Question: I have creates two tables in sql server 2008
as shown in diagram
I have added some data in product table
'''
insert into tblproduct values ("I PHONE");
insert into tblproduct values ("SAMSUNG");
insert into tblproduct values ("SONY");
...etc
'''
Now my Question is how will I write sql statement for inserting data in tblOrder
so that Pid will be automatically filled in tblOrder.
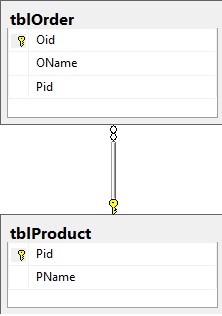
Answer: Well, to answer to your question sql data are manipulated by sql language. But sql server is just a way to saved structured data.
So, when you are building an application, and you are listing products available to order, you know the ids of thoses products. And then you can do something like :
'''
INSERT INTO tblOrder(OName, Pid)
VALUES ('name_choosen', [product_id_selected])
'''
In your case, for sql training, you do :
'''
INSERT INTO tblOrder(OName, Pid)
SELECT 'name_of_order', Pid
FROM tblProduct
WHERE PName='IPhone'
'''
Or
'''
INSERT INTO tblOrder(OName, Pid)
SELECT 'name_of_order'
, (SELECT Pid from tblProduct WHERE PName='IPhone')
'''
Or
'''
INSERT INTO tblOrder(OName, Pid)
VALUES ('name_of_order'
, (SELECT Pid from tblProduct WHERE PName='IPhone'))
'''